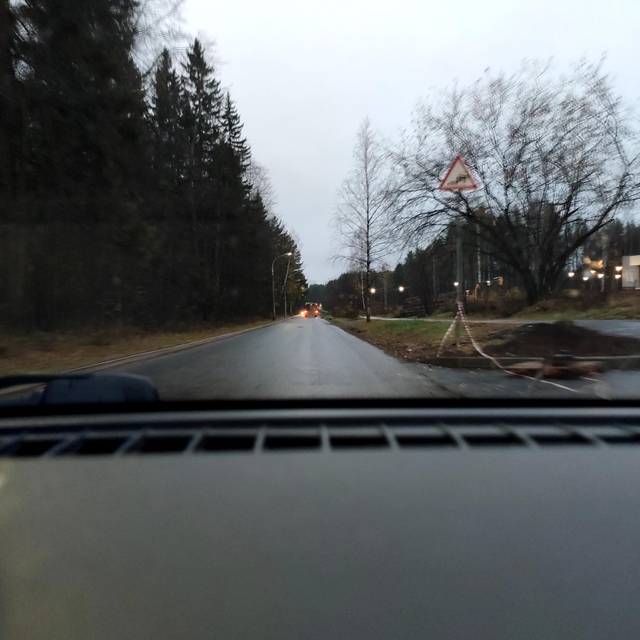
Region: Russia
Coordinates: 58.054, 56.215